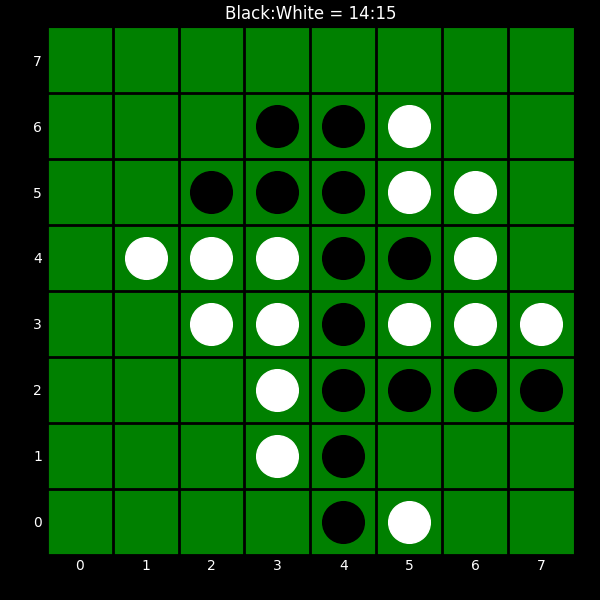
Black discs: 14
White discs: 15